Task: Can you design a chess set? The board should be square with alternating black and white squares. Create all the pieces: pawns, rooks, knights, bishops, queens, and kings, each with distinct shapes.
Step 2322:
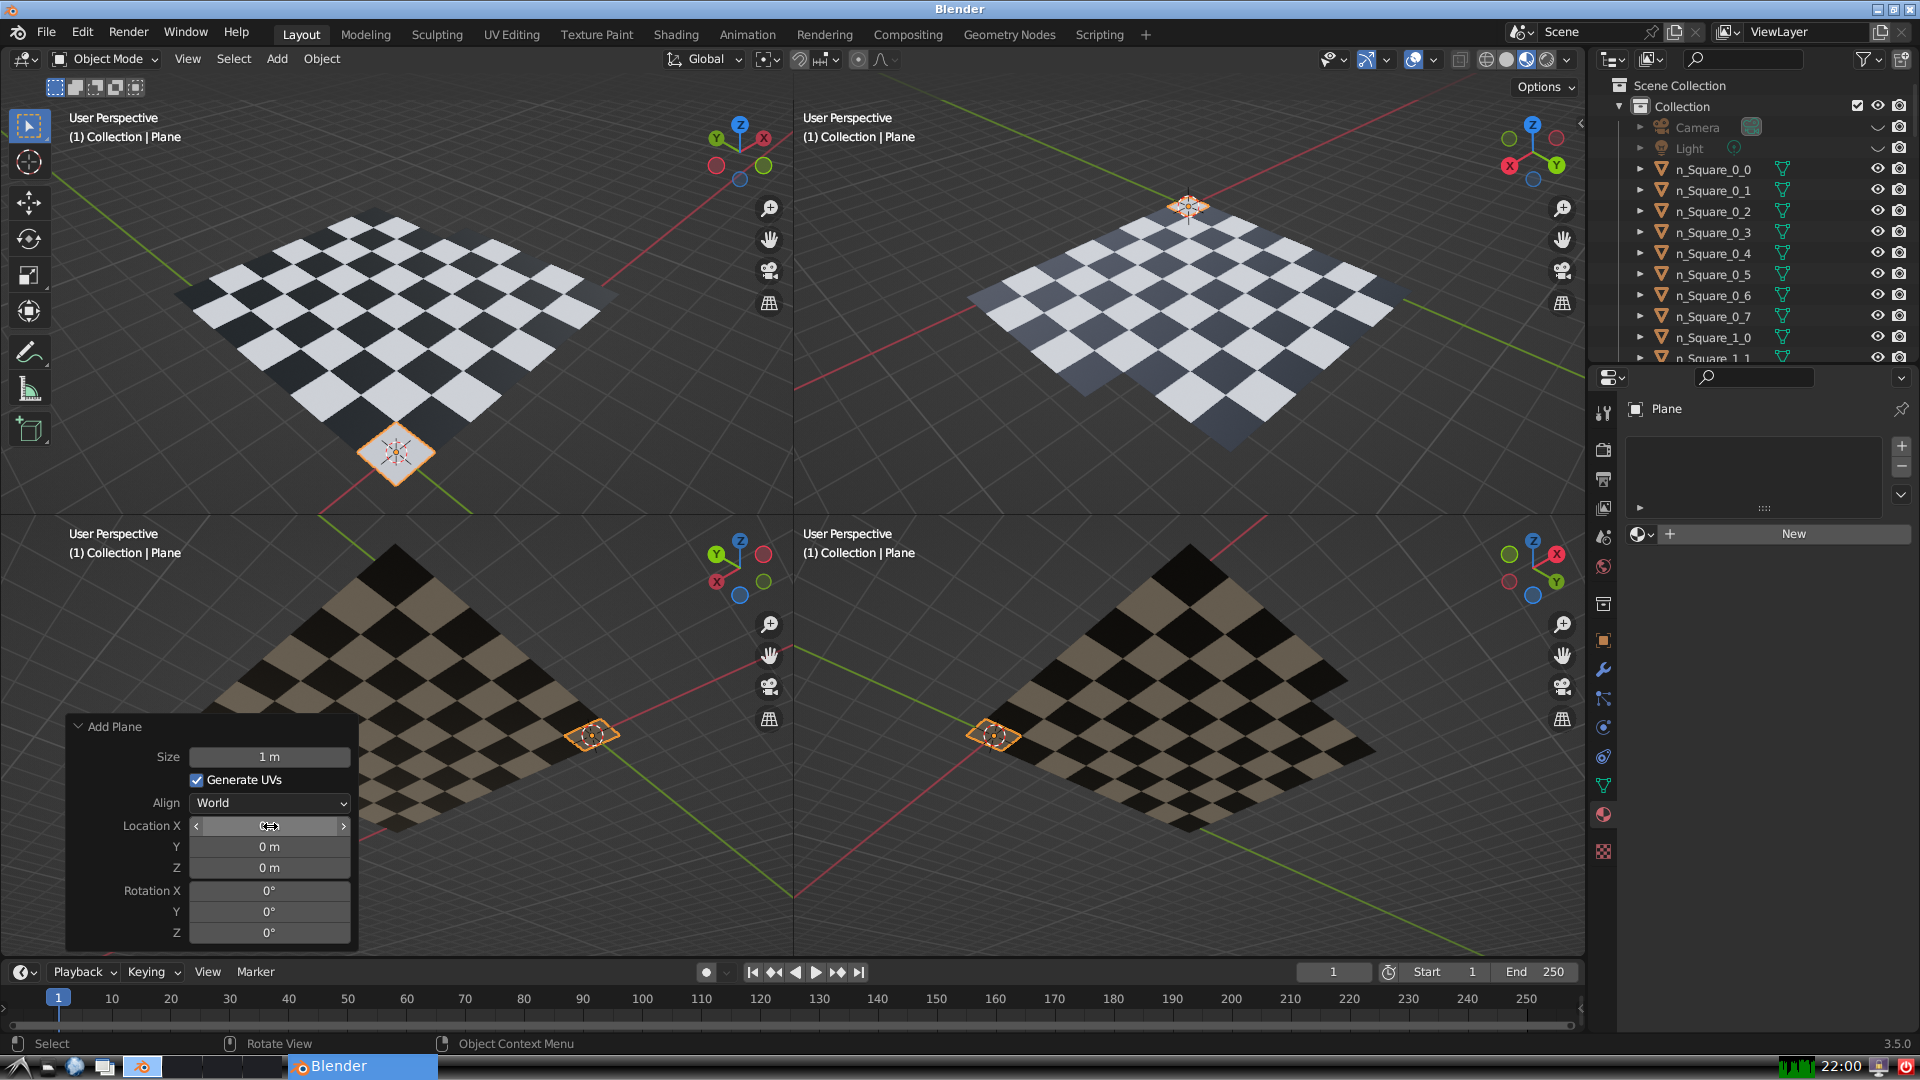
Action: click: no